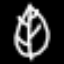
Label: leaf